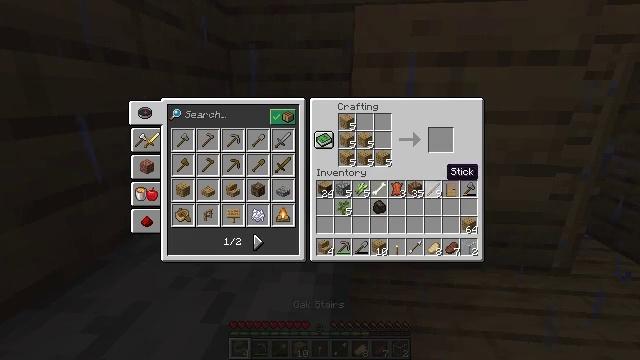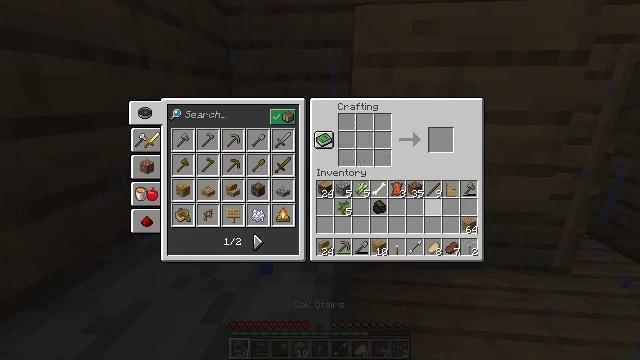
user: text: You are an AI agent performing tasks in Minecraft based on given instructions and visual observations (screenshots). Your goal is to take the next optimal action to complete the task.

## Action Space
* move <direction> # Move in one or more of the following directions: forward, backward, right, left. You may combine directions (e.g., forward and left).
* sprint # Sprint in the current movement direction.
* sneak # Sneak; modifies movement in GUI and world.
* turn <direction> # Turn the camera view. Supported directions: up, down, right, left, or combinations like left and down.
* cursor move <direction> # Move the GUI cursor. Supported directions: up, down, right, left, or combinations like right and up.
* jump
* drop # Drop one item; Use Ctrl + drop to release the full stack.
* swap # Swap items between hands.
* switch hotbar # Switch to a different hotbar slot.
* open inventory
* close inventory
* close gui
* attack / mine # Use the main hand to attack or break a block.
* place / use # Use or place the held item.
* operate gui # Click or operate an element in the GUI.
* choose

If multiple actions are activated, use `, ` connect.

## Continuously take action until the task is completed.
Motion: motion action
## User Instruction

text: Take oak planks to craft oak stairs.
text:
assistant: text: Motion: sneak, cursor move left and down
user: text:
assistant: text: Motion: sneak